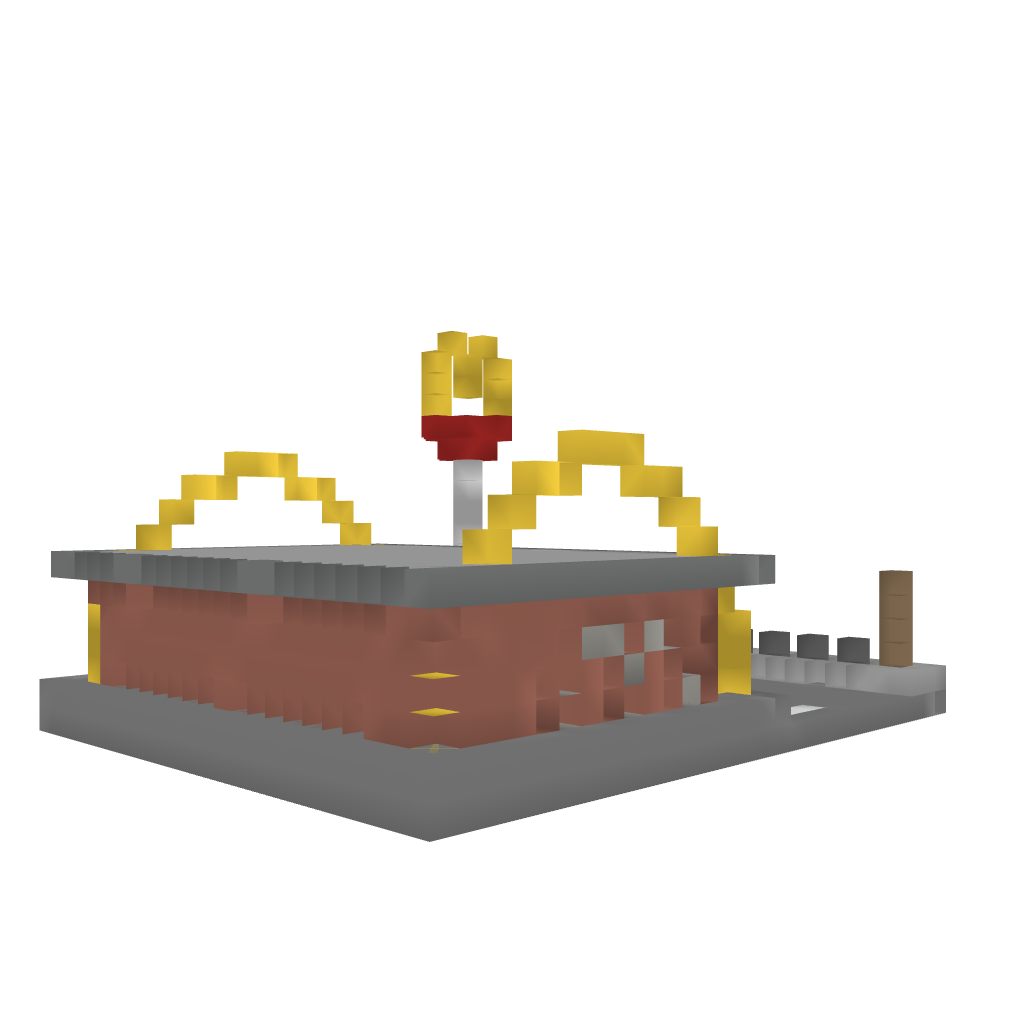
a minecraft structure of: Mc Donald's